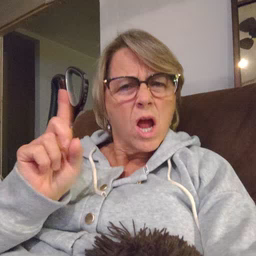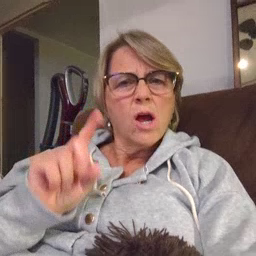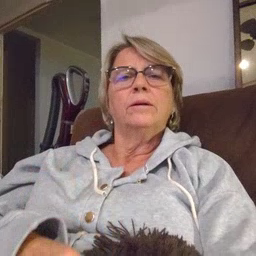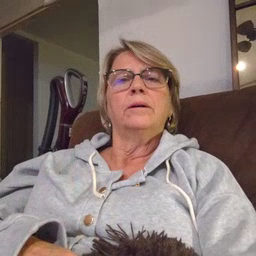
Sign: where